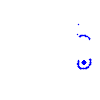
Particle: pion